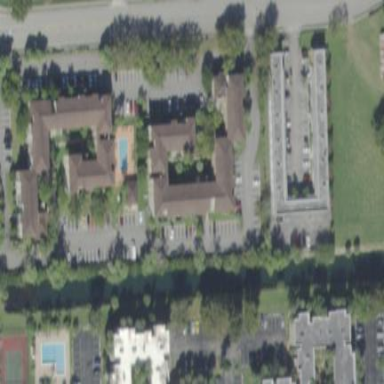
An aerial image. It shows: Hipped-roof building with apartments.